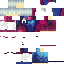
A female human skin with medium skin, wearing brown long hair dressed in a blue hoodie and black skirt, featuring a closed mouth.